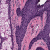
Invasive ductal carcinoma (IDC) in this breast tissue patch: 0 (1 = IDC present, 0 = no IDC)